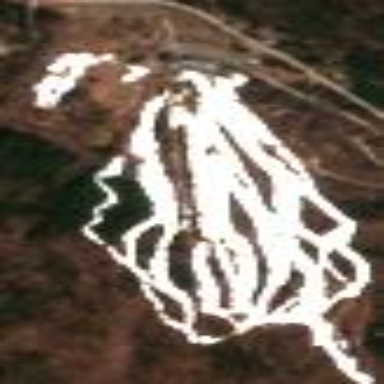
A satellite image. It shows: Area designated for winter sports.